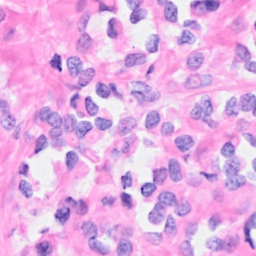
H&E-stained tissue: Breast